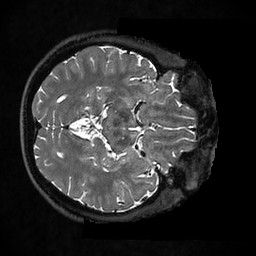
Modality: T2w
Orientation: axial
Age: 47
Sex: male
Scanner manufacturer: ge
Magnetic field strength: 3 T
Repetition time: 3.202 s
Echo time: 0.0671 s